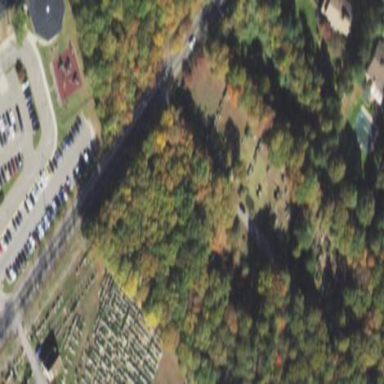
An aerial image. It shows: Cemetery.